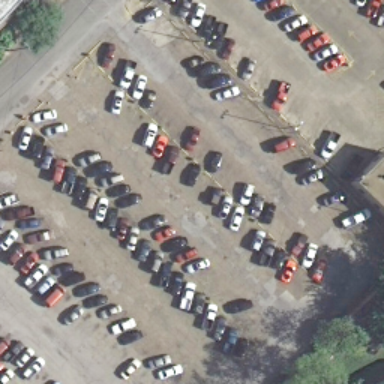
Lots of cars parked in the parking lot .